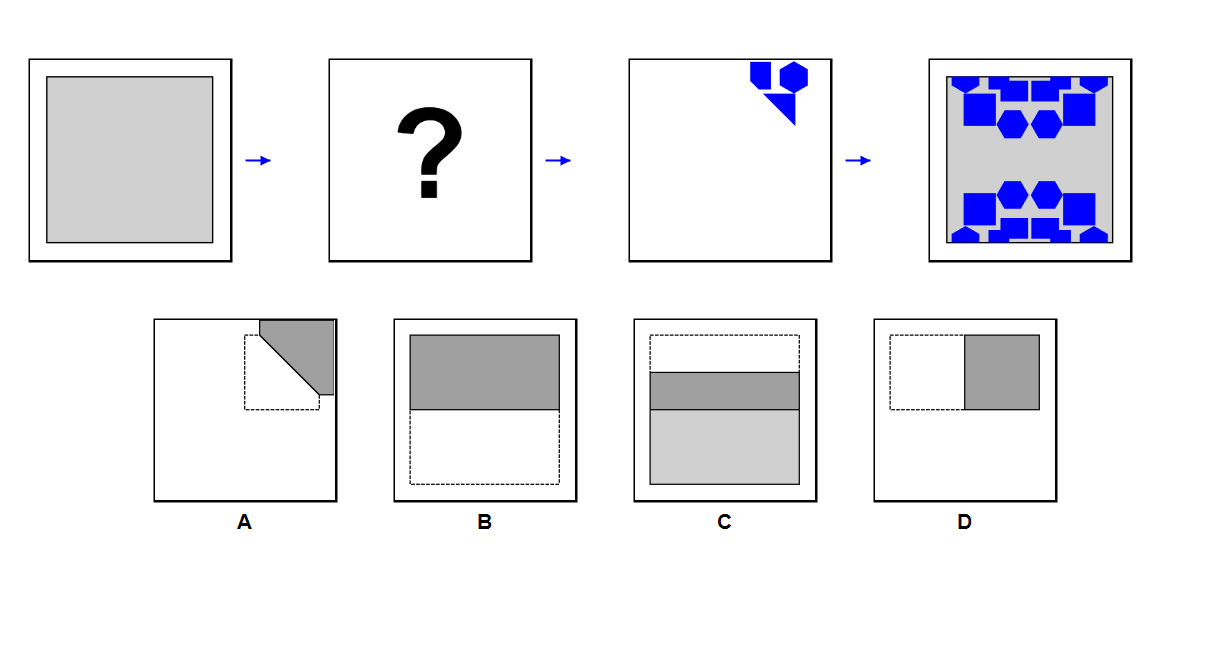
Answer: C